Question: Im trying to work on this site and I need to change the link in the "read more" button to another page (See picture, red circle).
How do I customize the destination of the "read more" link? This isn't an excerpt function, it is a clickable link that leads to a whole other page.

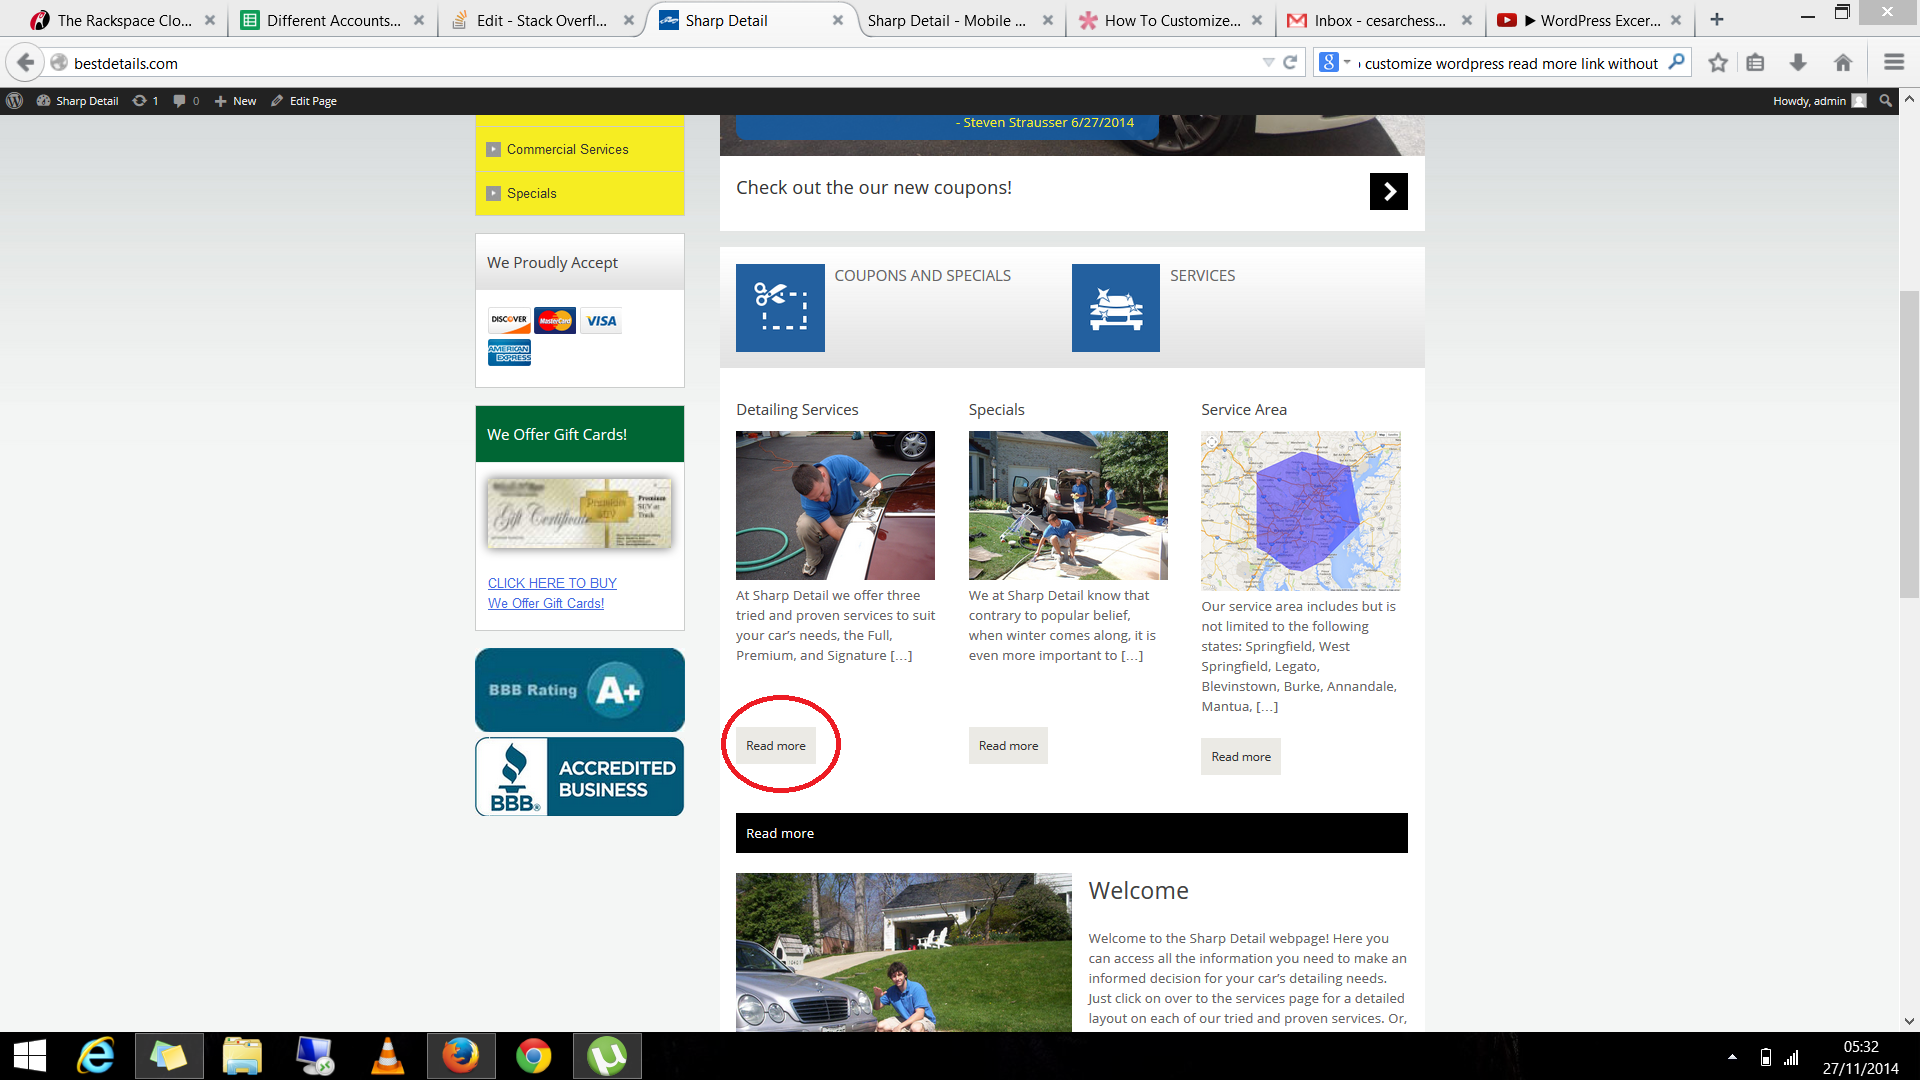
Answer: This will add a link in a div after the excerpt. Hide the initial read more link and that should work. Although the read more link really was intended only to link to the full article.
'''
function add_excerpt_link($more) {
global $post;
return '<a href="'. get_permalink($post->ID) . '" class="custom-readmore-link">Custom Link</a>;';
}
add_filter('excerpt_more', 'add_excerpt_link');
'''